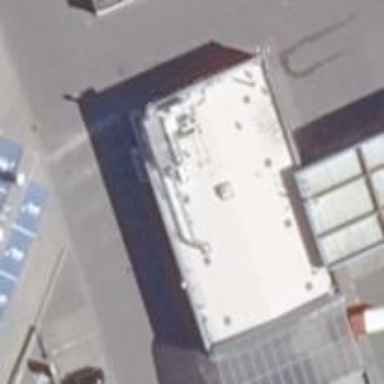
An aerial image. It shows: Fuel station.